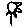
Label: flower